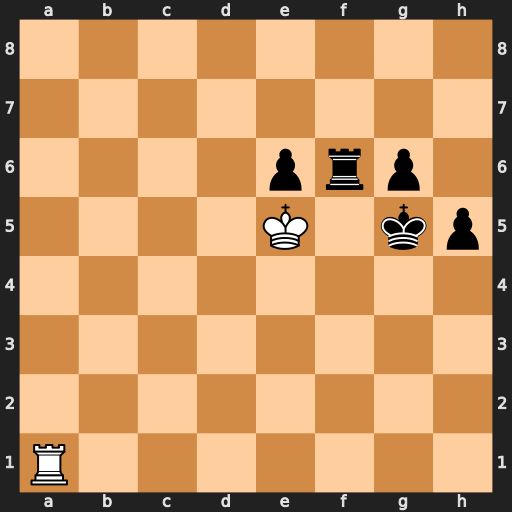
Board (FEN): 8/8/4prp1/4K1kp/8/8/8/R7
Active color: w
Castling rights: -
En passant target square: -
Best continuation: Rg1+ Kh6 Kxf6